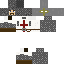
A male knight skin with dark skin, wearing brown helmet dressed in a red armor chest and brown robe bottom, featuring a closed mouth.